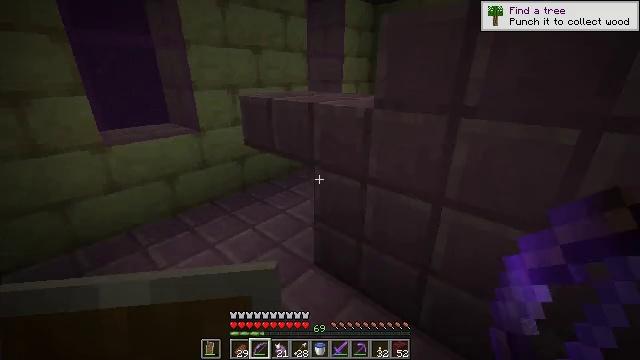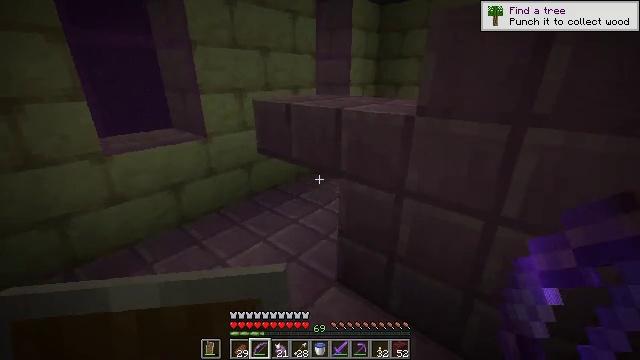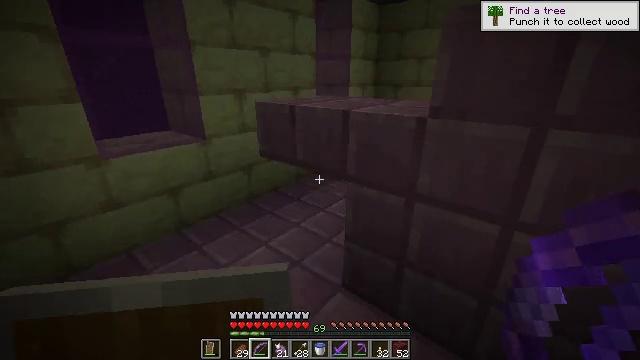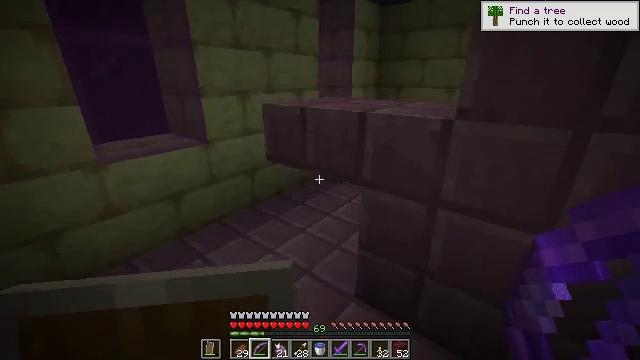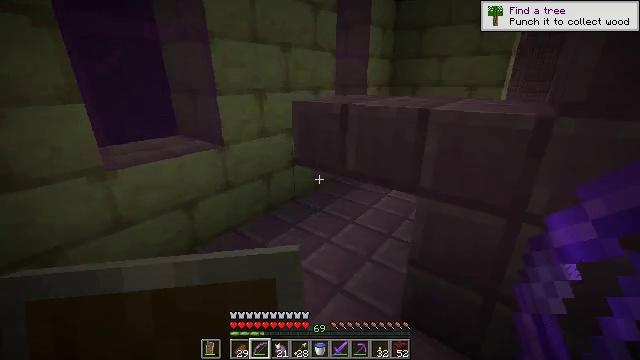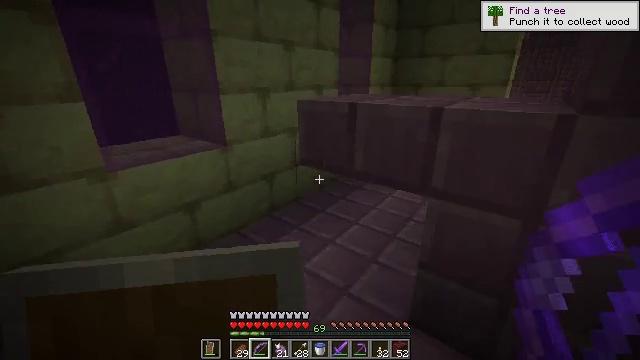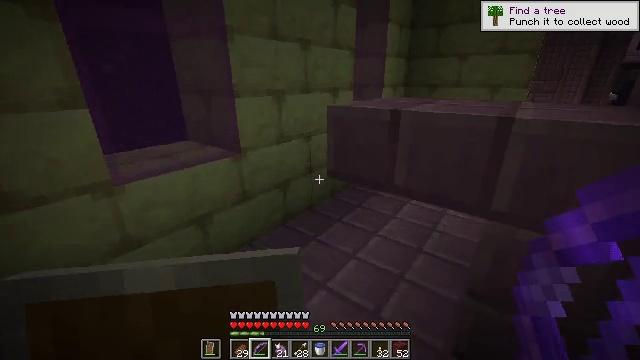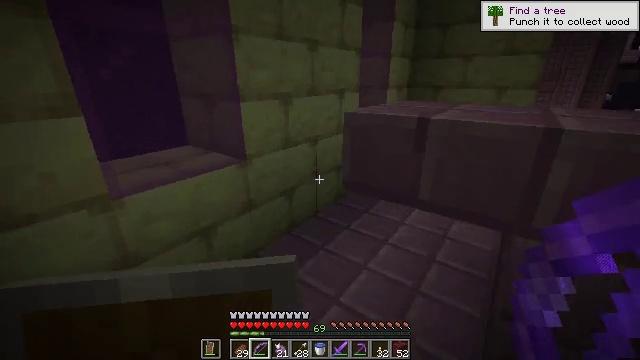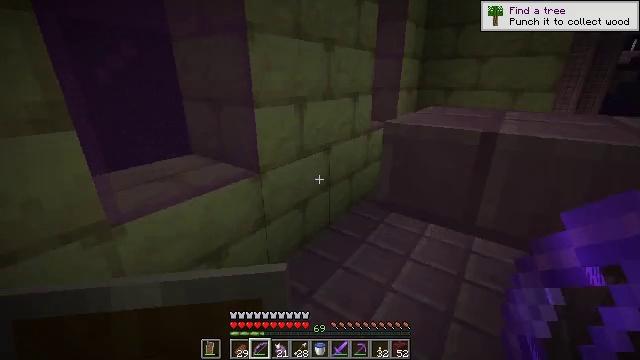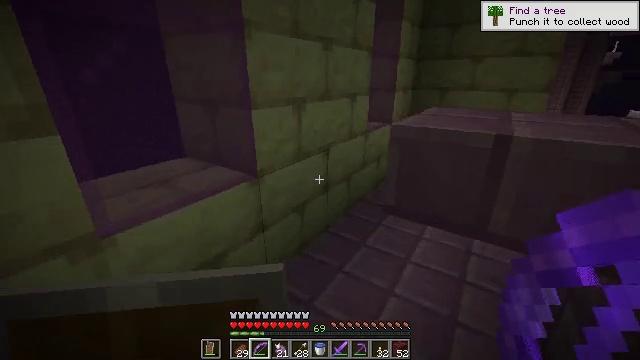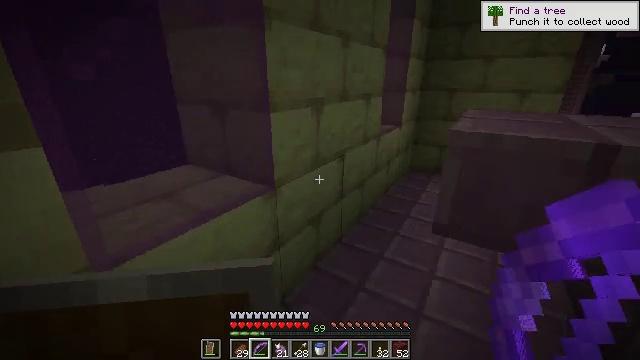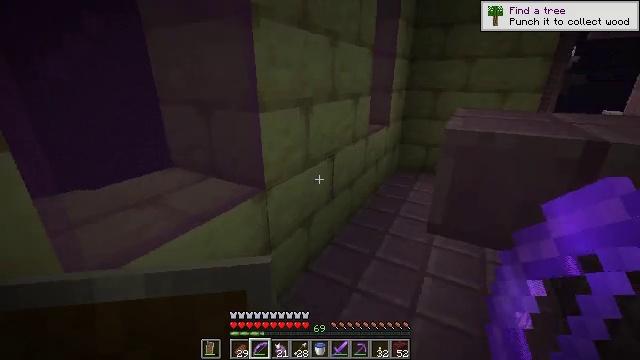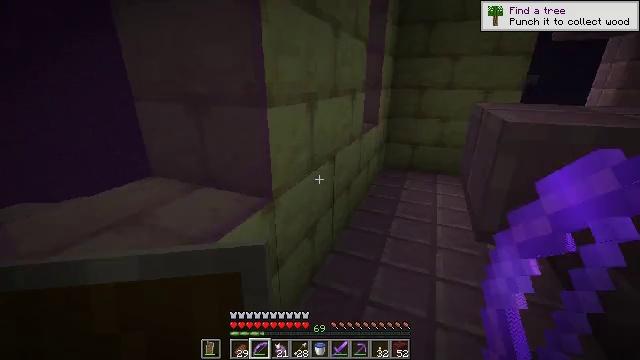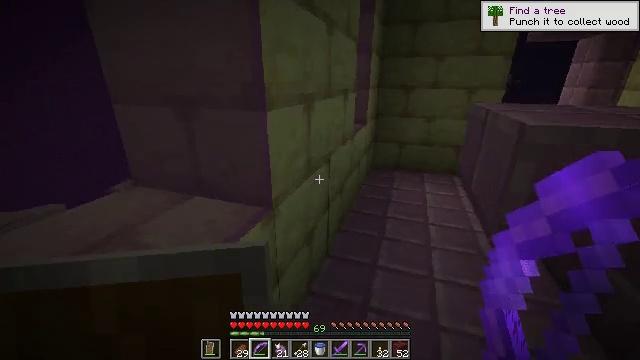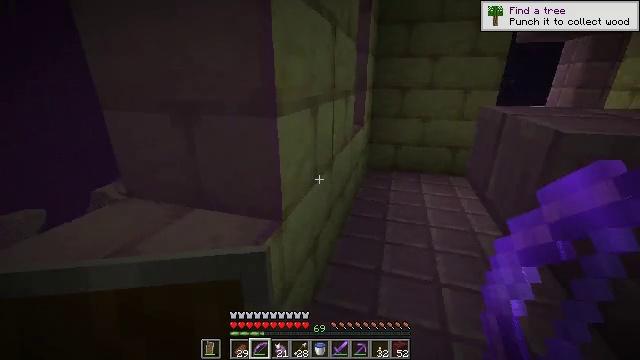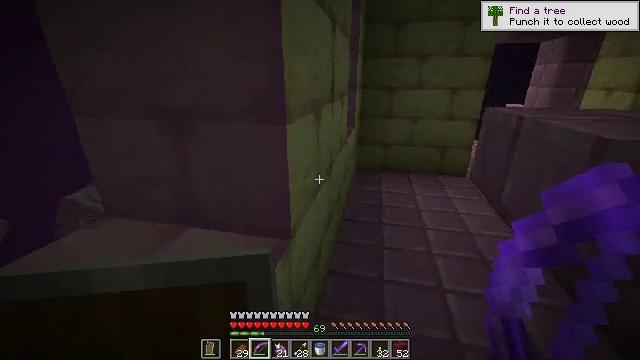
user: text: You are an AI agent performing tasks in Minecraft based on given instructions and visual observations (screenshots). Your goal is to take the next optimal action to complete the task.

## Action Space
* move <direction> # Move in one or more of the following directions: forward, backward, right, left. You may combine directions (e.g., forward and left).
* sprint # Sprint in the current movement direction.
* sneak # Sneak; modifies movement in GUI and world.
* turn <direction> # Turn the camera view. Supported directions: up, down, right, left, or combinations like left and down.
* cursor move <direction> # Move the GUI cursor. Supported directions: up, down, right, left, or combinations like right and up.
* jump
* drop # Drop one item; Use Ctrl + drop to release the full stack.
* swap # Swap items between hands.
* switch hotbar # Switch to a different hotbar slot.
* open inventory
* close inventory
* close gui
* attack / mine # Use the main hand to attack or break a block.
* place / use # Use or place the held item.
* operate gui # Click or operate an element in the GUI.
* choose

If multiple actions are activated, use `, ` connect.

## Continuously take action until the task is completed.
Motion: motion action
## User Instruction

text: Attack the ender chest to collect it.
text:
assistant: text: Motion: move forward and move left, turn right
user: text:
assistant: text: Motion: move forward and move left
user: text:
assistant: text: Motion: move forward and move left
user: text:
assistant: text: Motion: move forward and move left
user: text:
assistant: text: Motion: move forward and move left
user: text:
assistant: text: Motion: move forward and move left
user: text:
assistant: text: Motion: move forward and move left
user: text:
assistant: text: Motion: move forward and move left, turn right
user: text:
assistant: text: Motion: move forward and move left, turn right
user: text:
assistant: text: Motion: move forward and move left, turn right
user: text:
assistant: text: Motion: move forward and move left, turn right
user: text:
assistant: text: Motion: move forward and move left, turn right
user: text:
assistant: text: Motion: move forward and move left, turn right
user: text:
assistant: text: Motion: move forward and move left, turn right
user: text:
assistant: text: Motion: move forward and move left, turn right
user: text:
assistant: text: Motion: move forward and move left, turn right
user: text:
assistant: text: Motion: move forward and move left, turn right
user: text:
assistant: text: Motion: move forward and move left, turn right
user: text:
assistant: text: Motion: move forward and move left, turn right
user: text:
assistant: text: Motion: move forward and move left, turn right
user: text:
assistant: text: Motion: move forward and move left, turn up
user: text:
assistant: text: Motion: move forward, turn left and up
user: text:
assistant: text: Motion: move forward, turn left
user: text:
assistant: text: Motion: move forward
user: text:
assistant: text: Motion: move forward
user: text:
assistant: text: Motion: move forward
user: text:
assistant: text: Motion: move forward, turn right and down
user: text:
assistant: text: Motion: move forward, turn right and down
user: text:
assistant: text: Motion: move forward, turn right and down
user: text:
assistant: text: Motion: move forward and move left, turn right